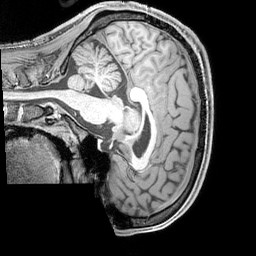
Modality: T1w
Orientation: sagittal
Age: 21
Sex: male
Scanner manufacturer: siemens
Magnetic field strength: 3 T
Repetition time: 2.3 s
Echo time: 0.00226 s